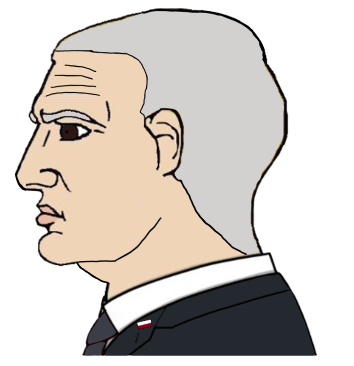
Label: 4_Yes_Chad